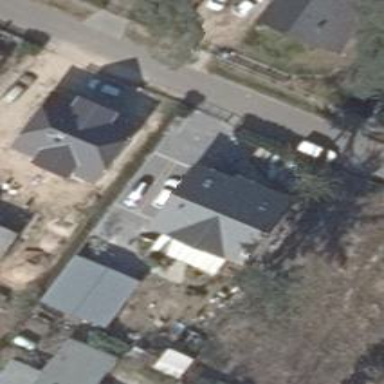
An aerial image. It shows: Simple house.